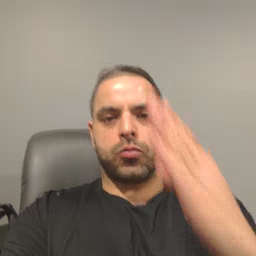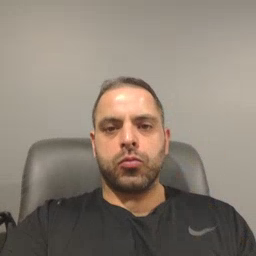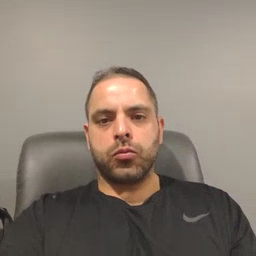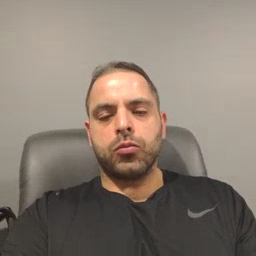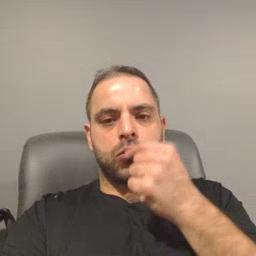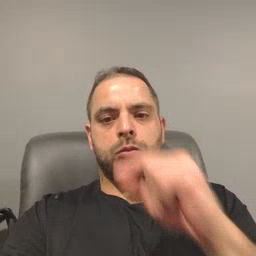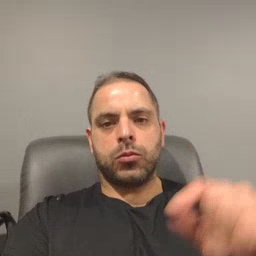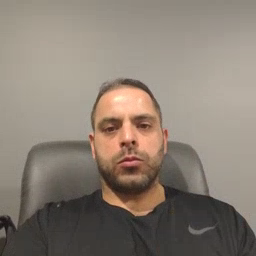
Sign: pencil